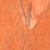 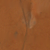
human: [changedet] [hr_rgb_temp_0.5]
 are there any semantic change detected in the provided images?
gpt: There is no difference.